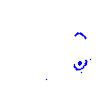
Particle: pion